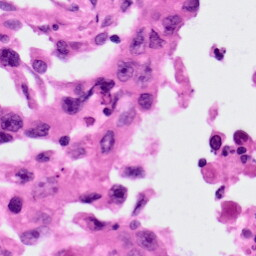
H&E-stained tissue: Lung